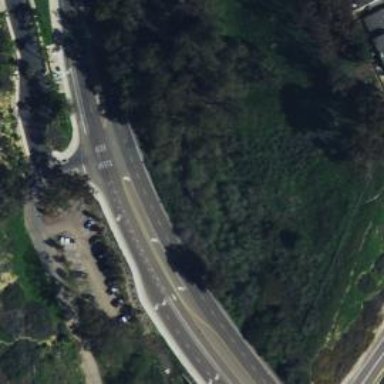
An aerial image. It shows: Tertiary road with asphalt surface. There is separate sidewalk along the road.